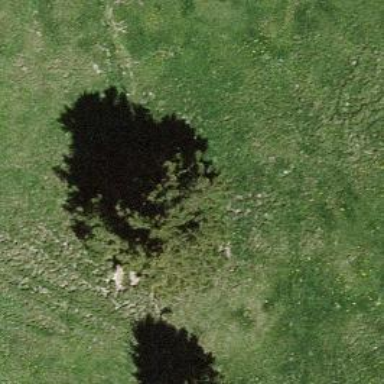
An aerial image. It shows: Needle-leaved tree in its natural environment.